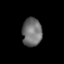
Tissue: lung
Cell type: Epithelial cells
Senescence score: 0.1891
Nuclear area (px): 549
Mean DAPI intensity: 111.758